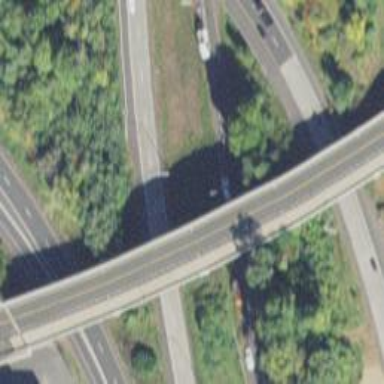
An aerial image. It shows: Asphalt bridge on busway.